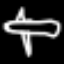
Label: airplane